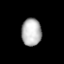
Tissue: lung
Cell type: Epithelial cells
Senescence score: 0.2338
Nuclear area (px): 534
Mean DAPI intensity: 182.669